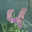
Label: 4